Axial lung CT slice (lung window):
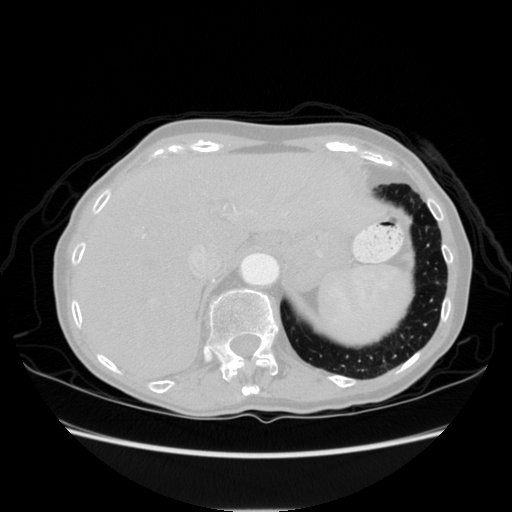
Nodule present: no